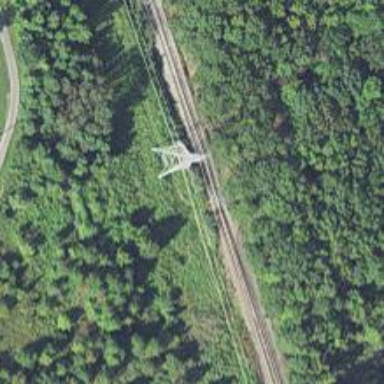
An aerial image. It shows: Railway crossing.